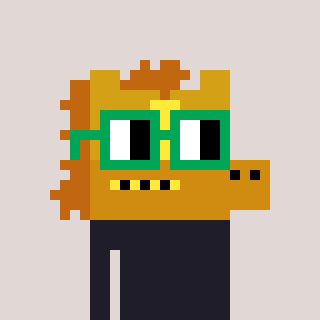
a pixel art character with square green glasses, a yellow horse-shaped head and a grayscale-colored body on a warm background